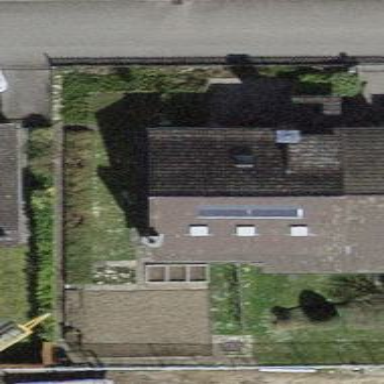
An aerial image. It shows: Building with tiled roof.